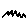
Label: zigzag